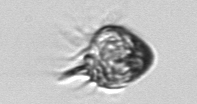
Label: Ciliophora